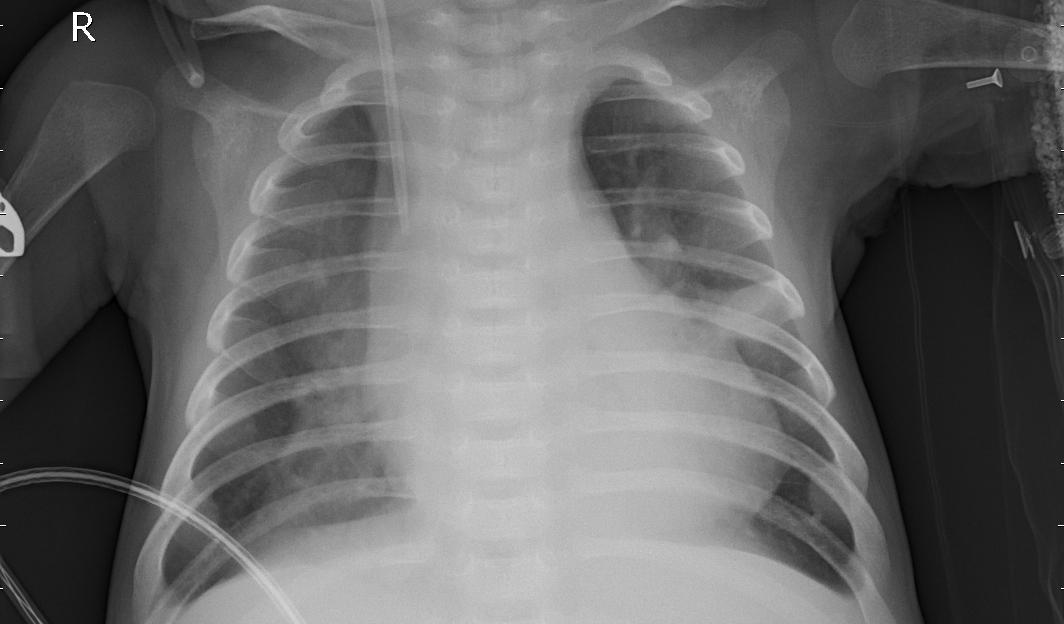
Diagnosis: PNEUMONIA